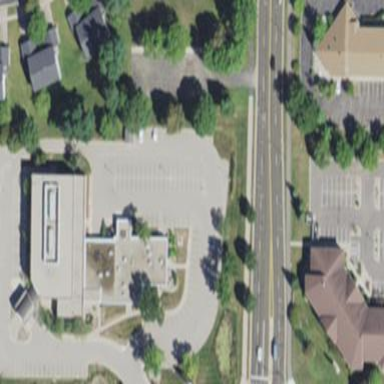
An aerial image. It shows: Clinic building offering healthcare services.